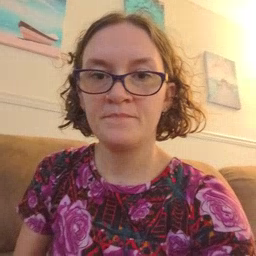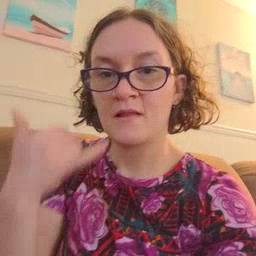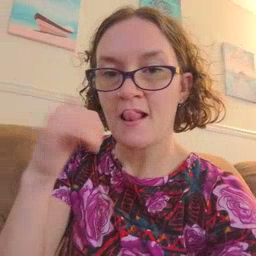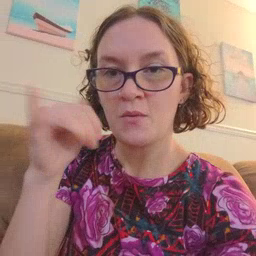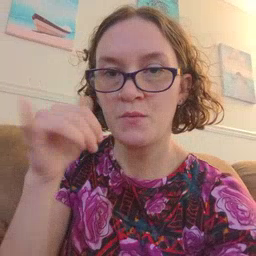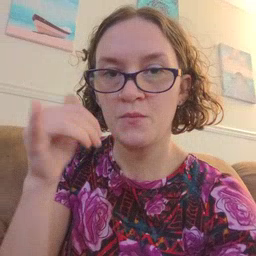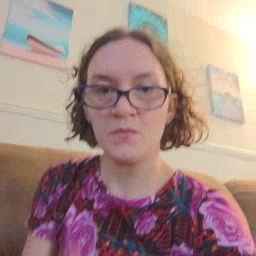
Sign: yellow